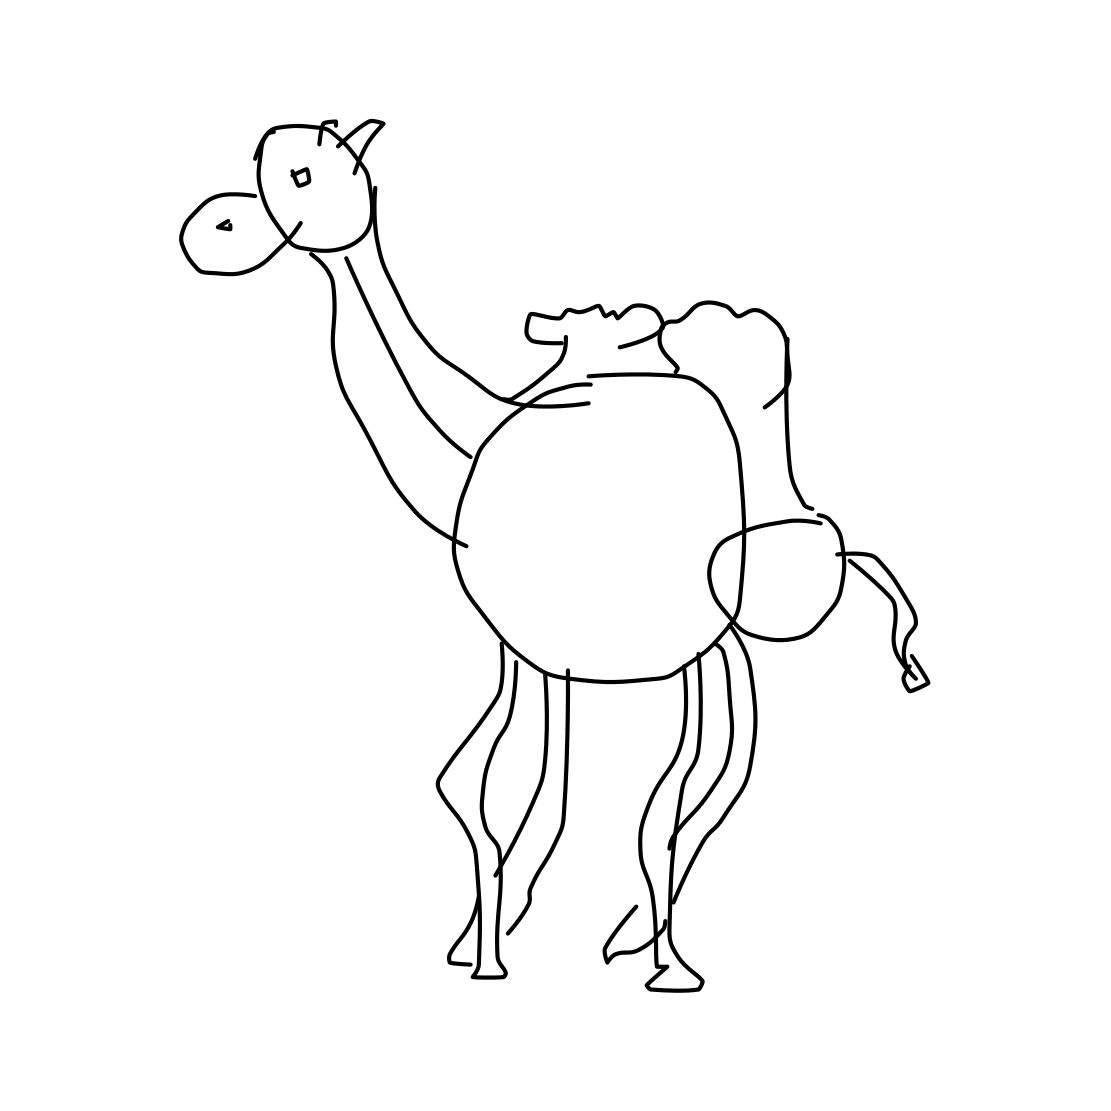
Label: camel